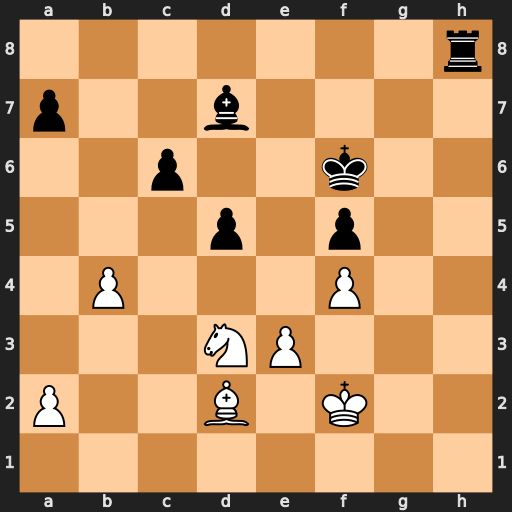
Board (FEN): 7r/p2b4/2p2k2/3p1p2/1P3P2/3NP3/P2B1K2/8
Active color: w
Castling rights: -
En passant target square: -
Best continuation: Bc3+ d4 Bxd4+ Ke7 Bxh8